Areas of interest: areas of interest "Soccer Field"
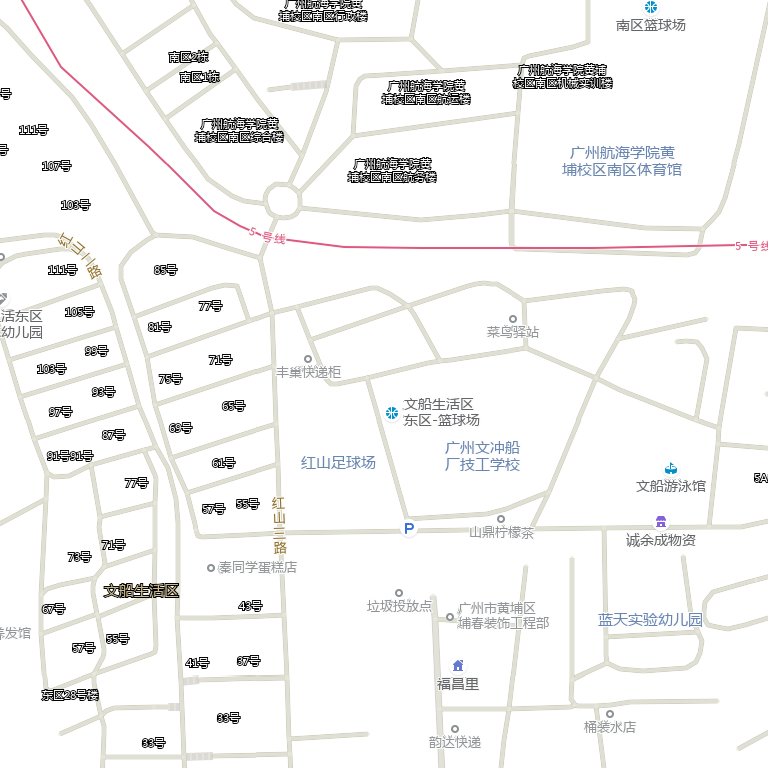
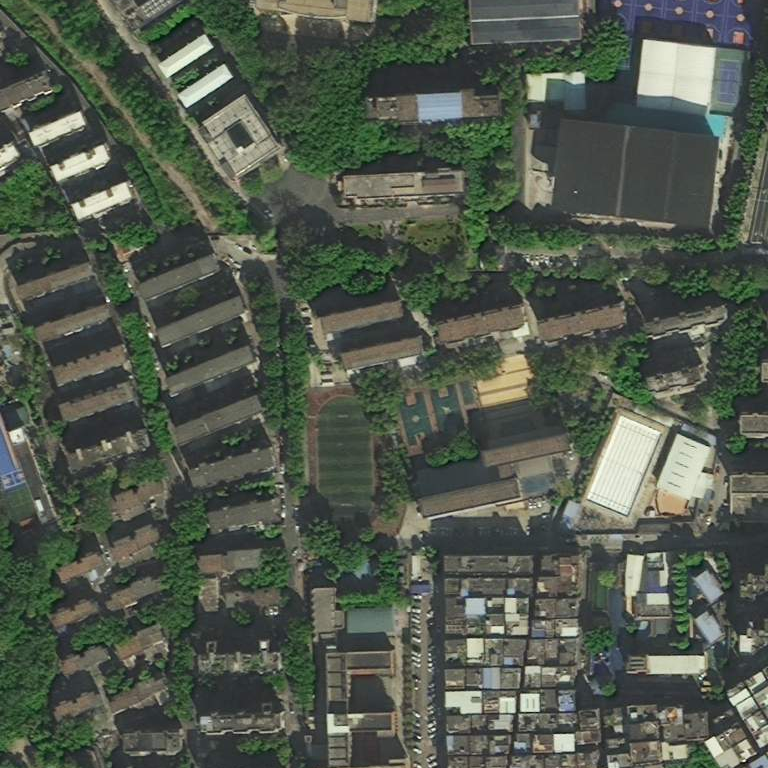